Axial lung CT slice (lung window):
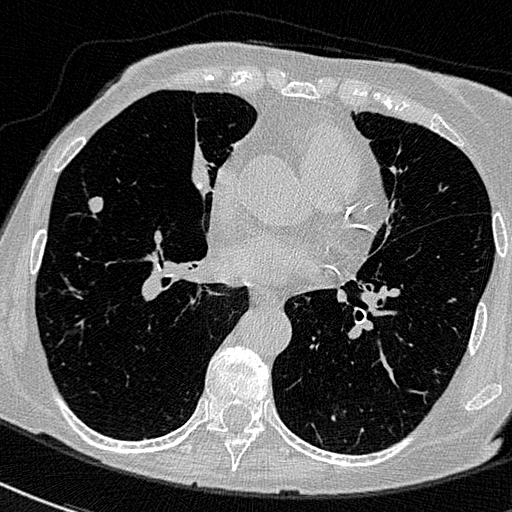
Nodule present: yes
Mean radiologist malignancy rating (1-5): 2.75